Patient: sex F, age 53
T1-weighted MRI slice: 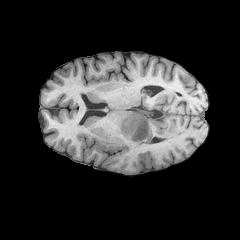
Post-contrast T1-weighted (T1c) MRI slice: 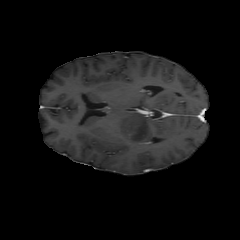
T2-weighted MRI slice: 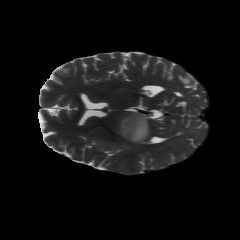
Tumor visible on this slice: yes
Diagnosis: Astrocytoma, IDH-wildtype
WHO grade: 3